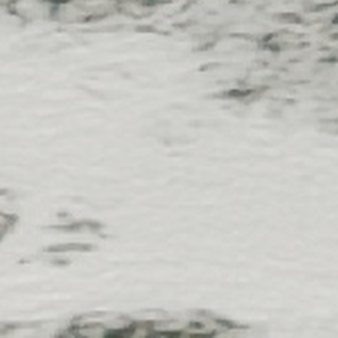
Label: other